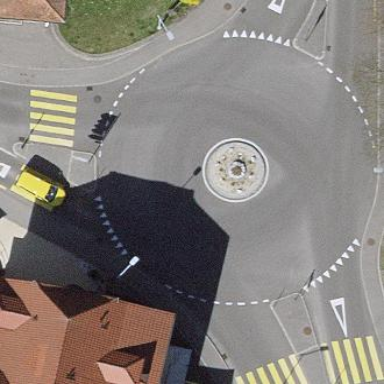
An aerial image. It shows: Secondary road made of asphalt leading to roundabout.